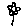
Label: flower